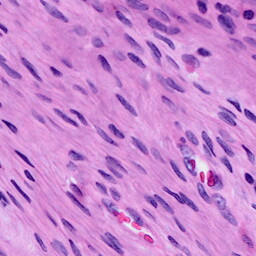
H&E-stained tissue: Cervix